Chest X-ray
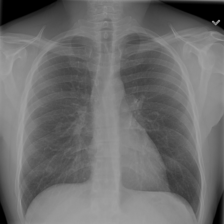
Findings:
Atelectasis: negative
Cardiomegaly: negative
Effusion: negative
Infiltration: negative
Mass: negative
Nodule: positive
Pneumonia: negative
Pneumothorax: negative
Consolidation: negative
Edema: negative
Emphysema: negative
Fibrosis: negative
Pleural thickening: negative
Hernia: negative